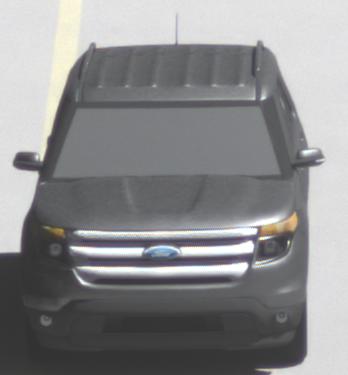
Make: Ford
Model: Explorer
Detailed model: Gen. 5
Model produced from: 2010
Model produced until: 2019
Doors: 5
Color: gray
Road condition: dry road
Daytime: midday
Contrast: medium contrast